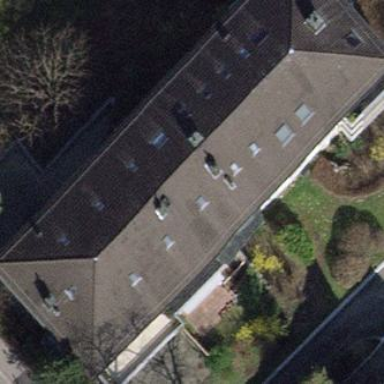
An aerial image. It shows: Apartment building with hipped roof.